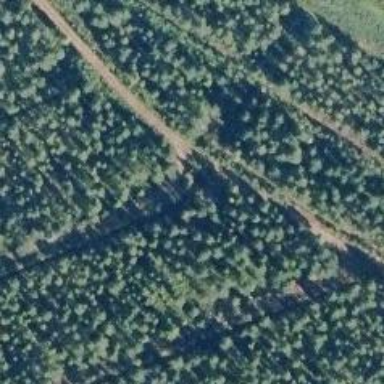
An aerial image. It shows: Track road with grade4 tracktype.